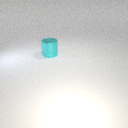
large cyan metal cylinder